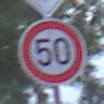
Verkehrszeichen: Geschwindigkeit50
Zusatzzeichen oben: Vorfahrtsstrasse
Umgebung: Outdoor, Urban
Tageszeit: SunriseSunset
Wetter: PartlyCloudy
Licht: Natural
Jahreszeit: NotSpecified
Kontrast: LowContrast